Field crop: maize
Growth stage: 1
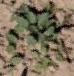
Species: convolvulus